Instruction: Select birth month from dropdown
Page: traveler
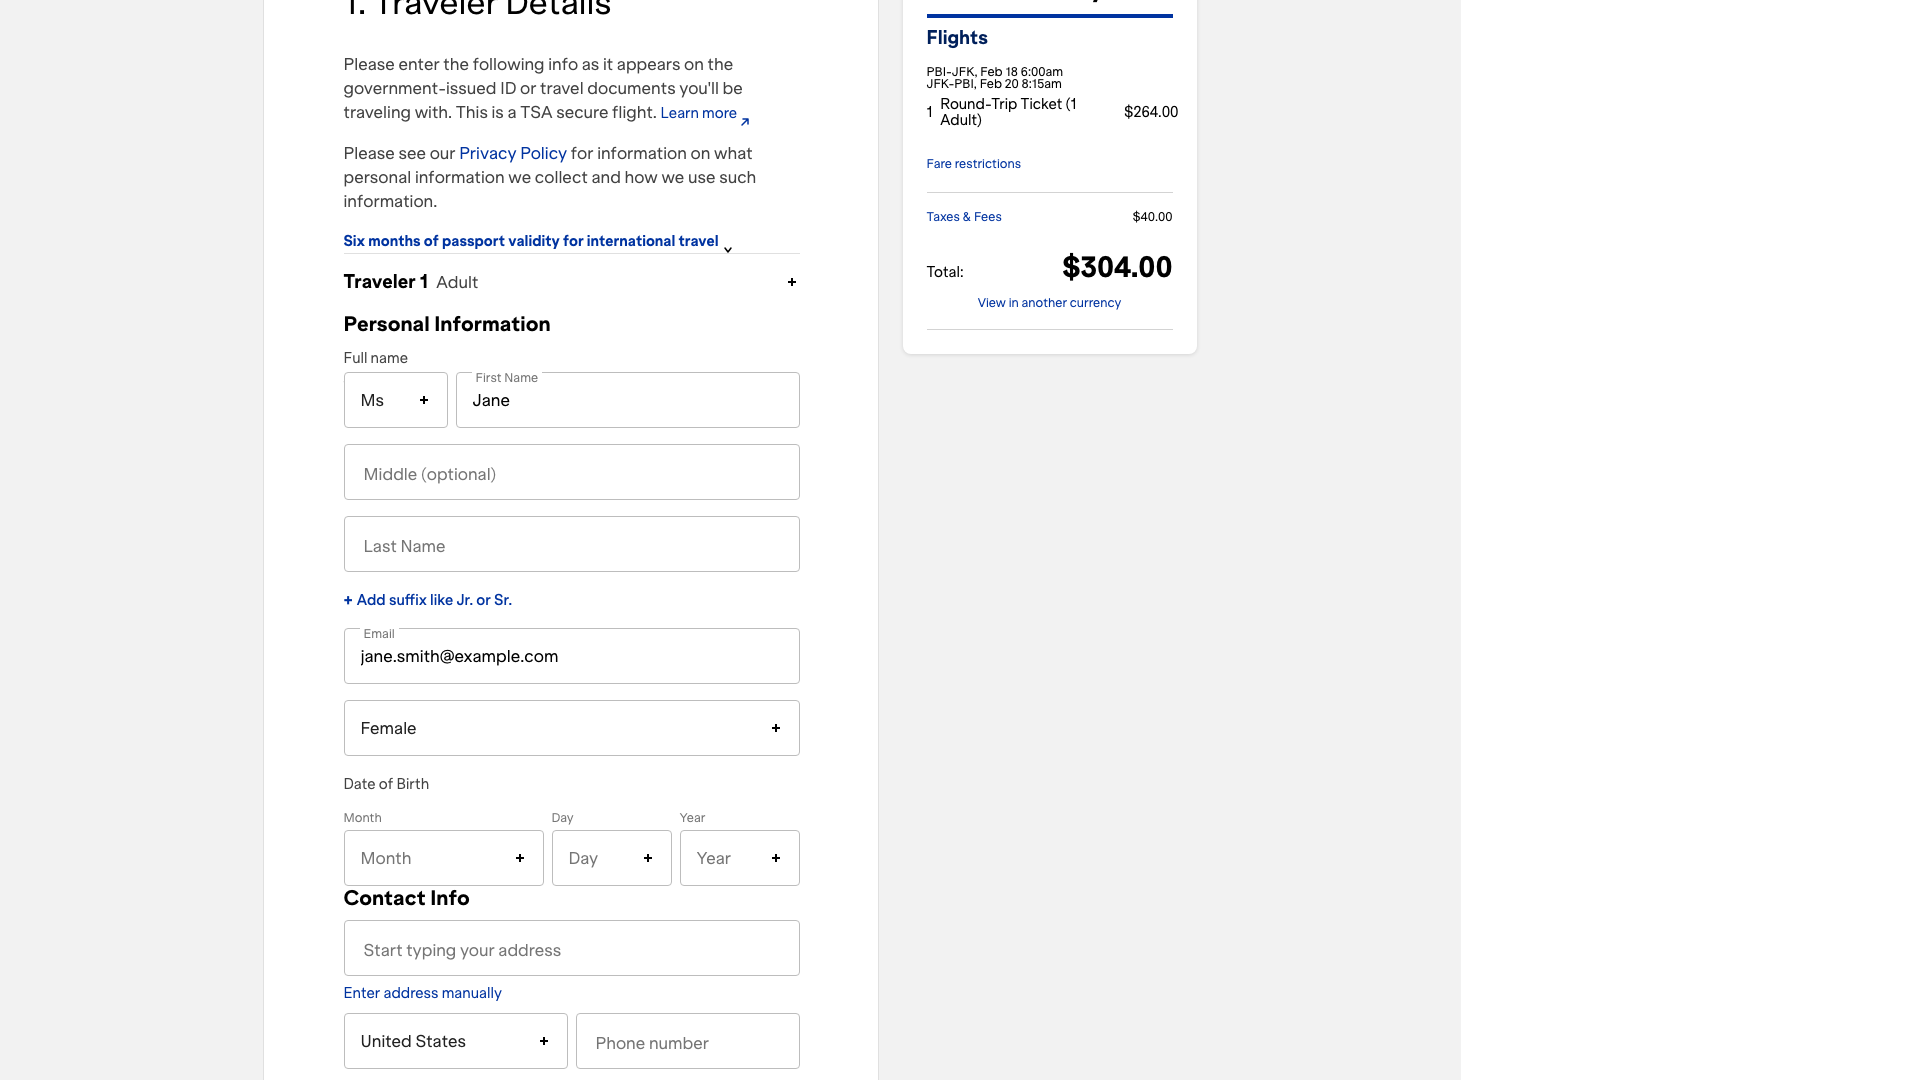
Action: click